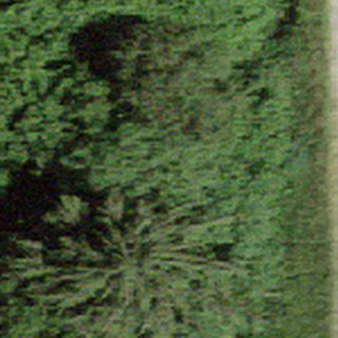
Label: other